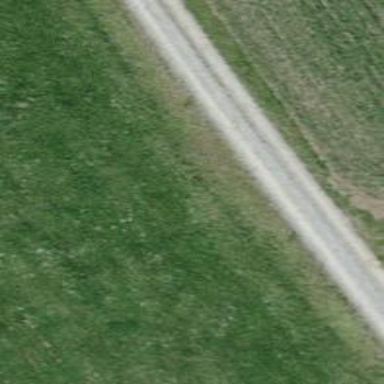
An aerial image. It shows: Gravel track with grade 2 tracktype.